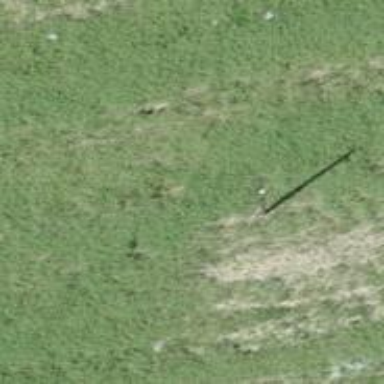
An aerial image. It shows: Power pole.